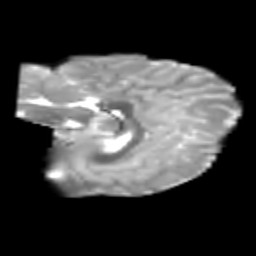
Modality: T2w
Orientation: sagittal
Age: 6
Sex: male
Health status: healthy